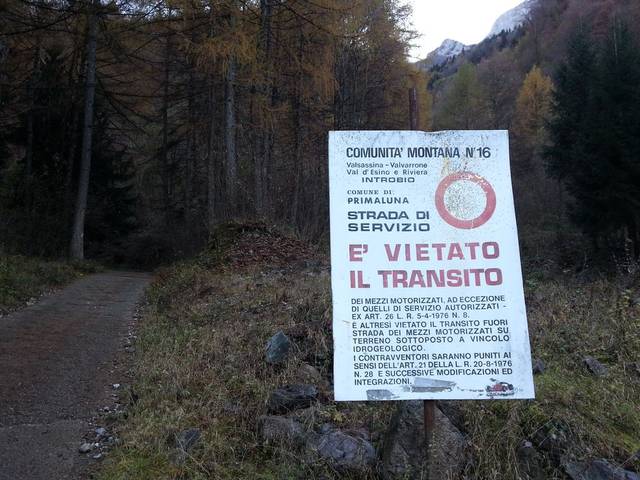
Region: Italy
Coordinates: 45.98, 9.417